Question: ok, I have don some web development in the past, but am fairly new to "css/webkit" animations.
I have an image on my website, that goes through an animation when a user "hovers" over the image, as so:

What I want to do is change this animation.
Here is the HTML code for the image:
'''
<div class="col-md-4">
<div class="team" data-animation-name="fadeInRight">
<div class="team-photo">
<figure>
<img src="demo/team/dfds_seaways_ship.jpg" alt="">
<figcaption>
<a href="#">
<i class="gi gi-resize-full"></i>
</a>
</figcaption>
</figure>
</div>
'''
I did not write this code, and so I am, unfortunately, quite lost.
I think I should show the "css-classes" used here.
'''
/* ==========================================================================
Team
============================================================================= */
.team {
-webkit-transform: translate3d(0, 0, 0);
transform: translate3d(0, 0, 0);
margin-bottom: 30px;
}
.team .team-photo {
position: relative;
margin-bottom: 15px;
overflow: hidden;
}
.team .team-photo figcaption {
position: absolute;
left: 0;
top: 0;
width: 100%;
height: 100%;
background-color: rgba(255, 255, 255, 0.5);
-webkit-transition: opacity 0.25s cubic-bezier(0.25, 0.46, 0.45, 0.94);
transition: opacity 0.25s cubic-bezier(0.25, 0.46, 0.45, 0.94);
opacity: 0;
}
.team .team-photo figcaption a {
display: block;
position: absolute;
z-index: 1;
width: 44px;
height: 44px;
overflow: hidden;
right: 0;
bottom: 0;
text-align: center;
text-decoration: none;
color: #fff;
background-color: #e35a55;
-webkit-transform-origin: 100%;
-moz-transform-origin: 100%;
-ms-transform-origin: 100%;
transform-origin: 100%;
-webkit-transform: rotate(-90deg);
-ms-transform: rotate(-90deg);
transform: rotate(-90deg);
-webkit-transition: -webkit-transform 0.25s cubic-bezier(0.25, 0.46, 0.45, 0.94), background-color 0.4s cubic-bezier(0.25, 0.46, 0.45, 0.94);
transition: -webkit-transform 0.25s cubic-bezier(0.25, 0.46, 0.45, 0.94), transform 0.25s cubic-bezier(0.25, 0.46, 0.45, 0.94), background-color 0.4s cubic-bezier(0.25, 0.46, 0.45, 0.94);
}
.team .team-photo figcaption a .fa,
.team .team-photo figcaption a .gi {
width: 44px;
height: 44px;
line-height: 44px;
font-size: 16px;
}
.team .team-photo figcaption a:hover {
background-color: #000;
}
.team:hover .team-photo figcaption,
.team.touch .team-photo figcaption {
opacity: 1;
}
.team:hover .team-photo figcaption a,
.team.touch .team-photo figcaption a {
-webkit-transform: rotate(0);
-ms-transform: rotate(0);
transform: rotate(0);
.team .team-info {
text-align: center;
padding: 0 15px;
}
.team .team-name {
margin: 0;
}
.team .team-data {
display: none;
}
'''
I tried "just" adding onMouseOver and OnMouseOutEvents, allthough I am unsure if that would be the right/best way to do this, like so:
'''
<img src="demo/team/dfds_seaways_ship.jpg" alt="" onmouseover="this.src='demo/team/dfds_seaways_ship2.jpg'" onmouseout="this.src='demo/team/dfds_seaways_ship.jpg'">
'''
But it isn't working. This was my naive approach, with my web dev knowledge from a while ago, but I would like to do this by conforming to the CSS approach taken here by the developers of this site.
To be honest, I am lost, so if anyone can help me, or explain to me how I can do this easily with the CSS code that is available, I would be extremely happy, so I can get this done.
If more information is needed, let me know. And I hope the gif above (of the ship) displays fine, on my machine it doesn't display correctly on IE, but on chrome it displays fine.
Thanks for any and all help!
C
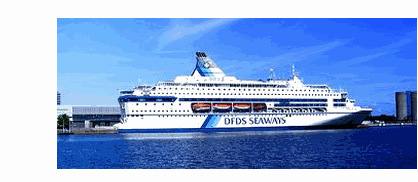
Answer: In your case I would place an image over your image and keep it hidden. Then over hover you make it visible. better imo than adding a javascript event and much more versatil as insteed of "display:none" you may use opacity for a better changing image transition.
I have made a <URL> for you so you can see an example.
This is the css's I have added to yours :
'''
.other-image {
position:absolute;
top:0;
left:0;
opacity:0;
-webkit-transition: all 0.3s ease;
-moz-transition: all 0.3s ease;
-ms-transition: all 0.3s ease;
-o-transition: all 0.3s ease;
transition: all 0.3s ease;
}
.team:hover .other-image {
opacity:1;
}
'''
and this few lines you may ignore to make the figcaption works as intended (you may have already this anywhere in your project):
'''
figure {margin:0; position:relative;}
.team .team-photo {display:inline-block;}
img {display:block;}
'''
To remove the figcaption is at easy as 'figcaption {display:none}' or if You want to change the position of the caption then change the value of right and bottom at the '.team .team-photo figcaption a'. If you want an specific change to your figcaption I guess you may explain to us what you want to do with it.